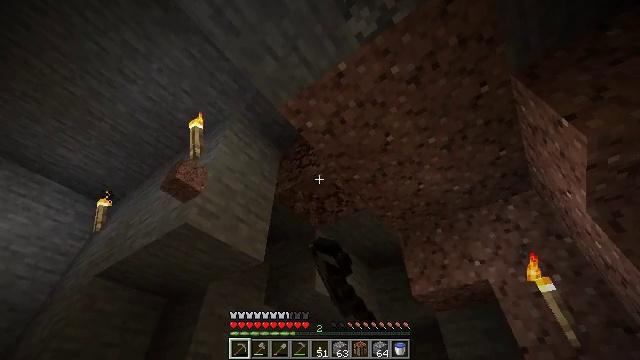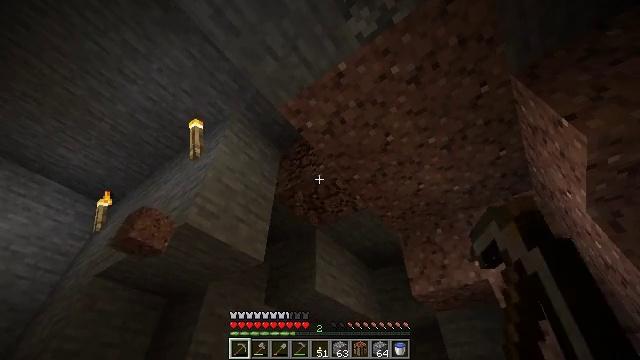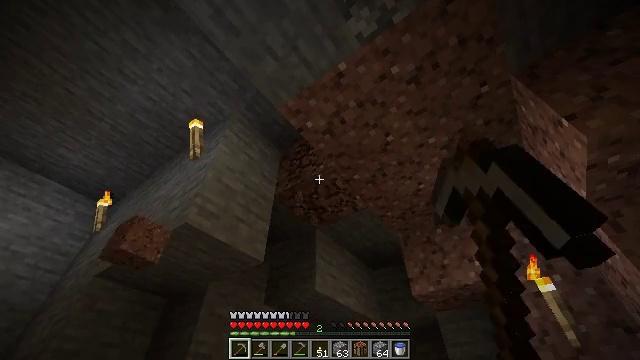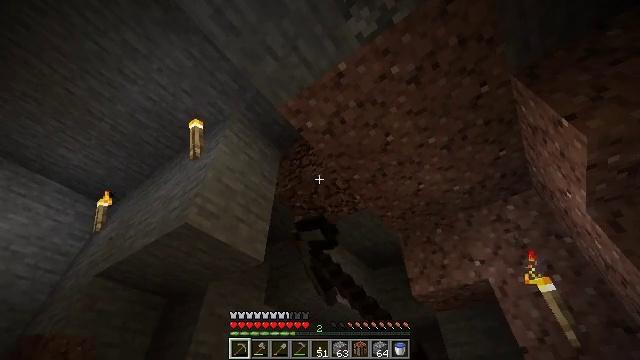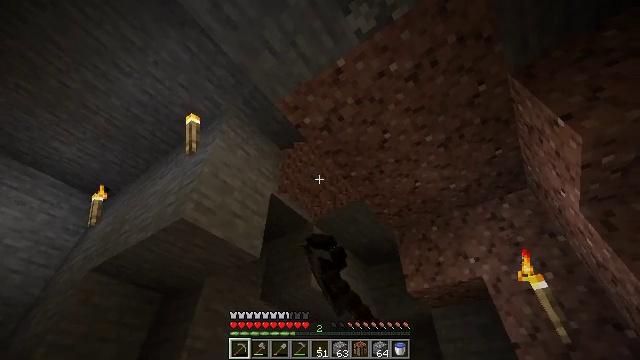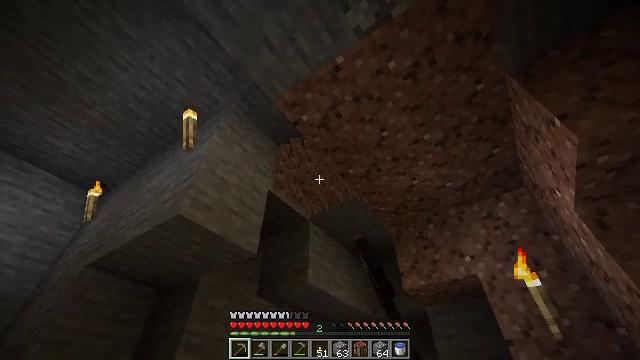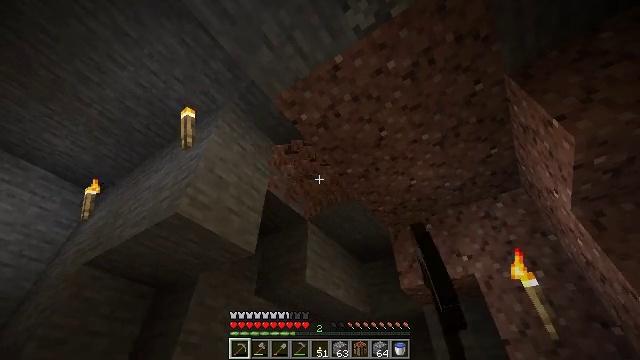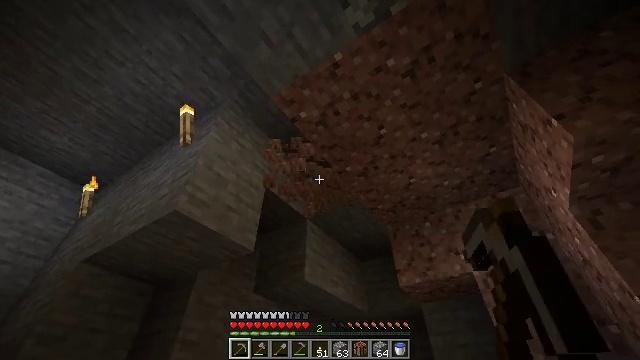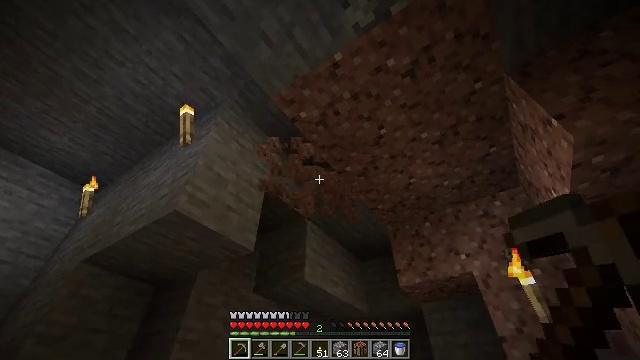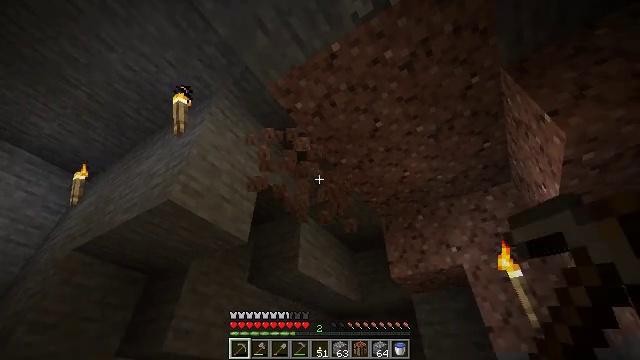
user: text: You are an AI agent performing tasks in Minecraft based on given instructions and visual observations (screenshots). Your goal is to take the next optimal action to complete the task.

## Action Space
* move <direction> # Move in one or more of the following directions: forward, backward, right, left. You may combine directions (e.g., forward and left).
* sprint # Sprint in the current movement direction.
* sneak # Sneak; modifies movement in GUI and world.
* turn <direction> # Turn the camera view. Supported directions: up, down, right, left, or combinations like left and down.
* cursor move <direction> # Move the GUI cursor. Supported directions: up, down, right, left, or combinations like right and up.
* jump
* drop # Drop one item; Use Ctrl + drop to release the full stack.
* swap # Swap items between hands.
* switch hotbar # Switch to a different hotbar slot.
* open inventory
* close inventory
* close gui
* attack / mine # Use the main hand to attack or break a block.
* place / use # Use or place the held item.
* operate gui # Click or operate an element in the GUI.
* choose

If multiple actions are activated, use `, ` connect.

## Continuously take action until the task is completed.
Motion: motion action
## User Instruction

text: Get granite from underground.
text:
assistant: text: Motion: attack / mine
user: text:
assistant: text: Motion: attack / mine
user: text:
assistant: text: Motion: attack / mine
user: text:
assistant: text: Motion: attack / mine
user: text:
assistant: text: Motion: attack / mine
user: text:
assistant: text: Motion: attack / mine
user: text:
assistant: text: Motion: attack / mine
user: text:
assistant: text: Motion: attack / mine
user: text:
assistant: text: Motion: turn right and down, attack / mine
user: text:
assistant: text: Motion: attack / mine